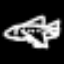
Label: airplane